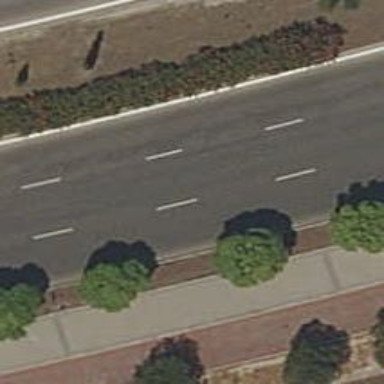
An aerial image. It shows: Tertiary road with asphalt surface.